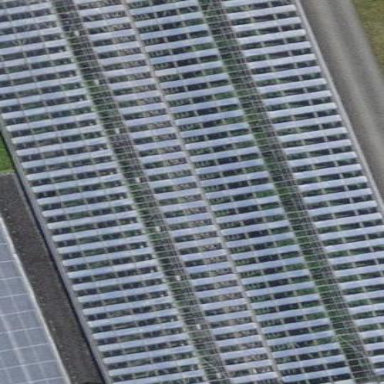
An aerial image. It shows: Greenhouse.